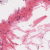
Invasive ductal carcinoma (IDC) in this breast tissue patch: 0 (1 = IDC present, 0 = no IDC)